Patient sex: M
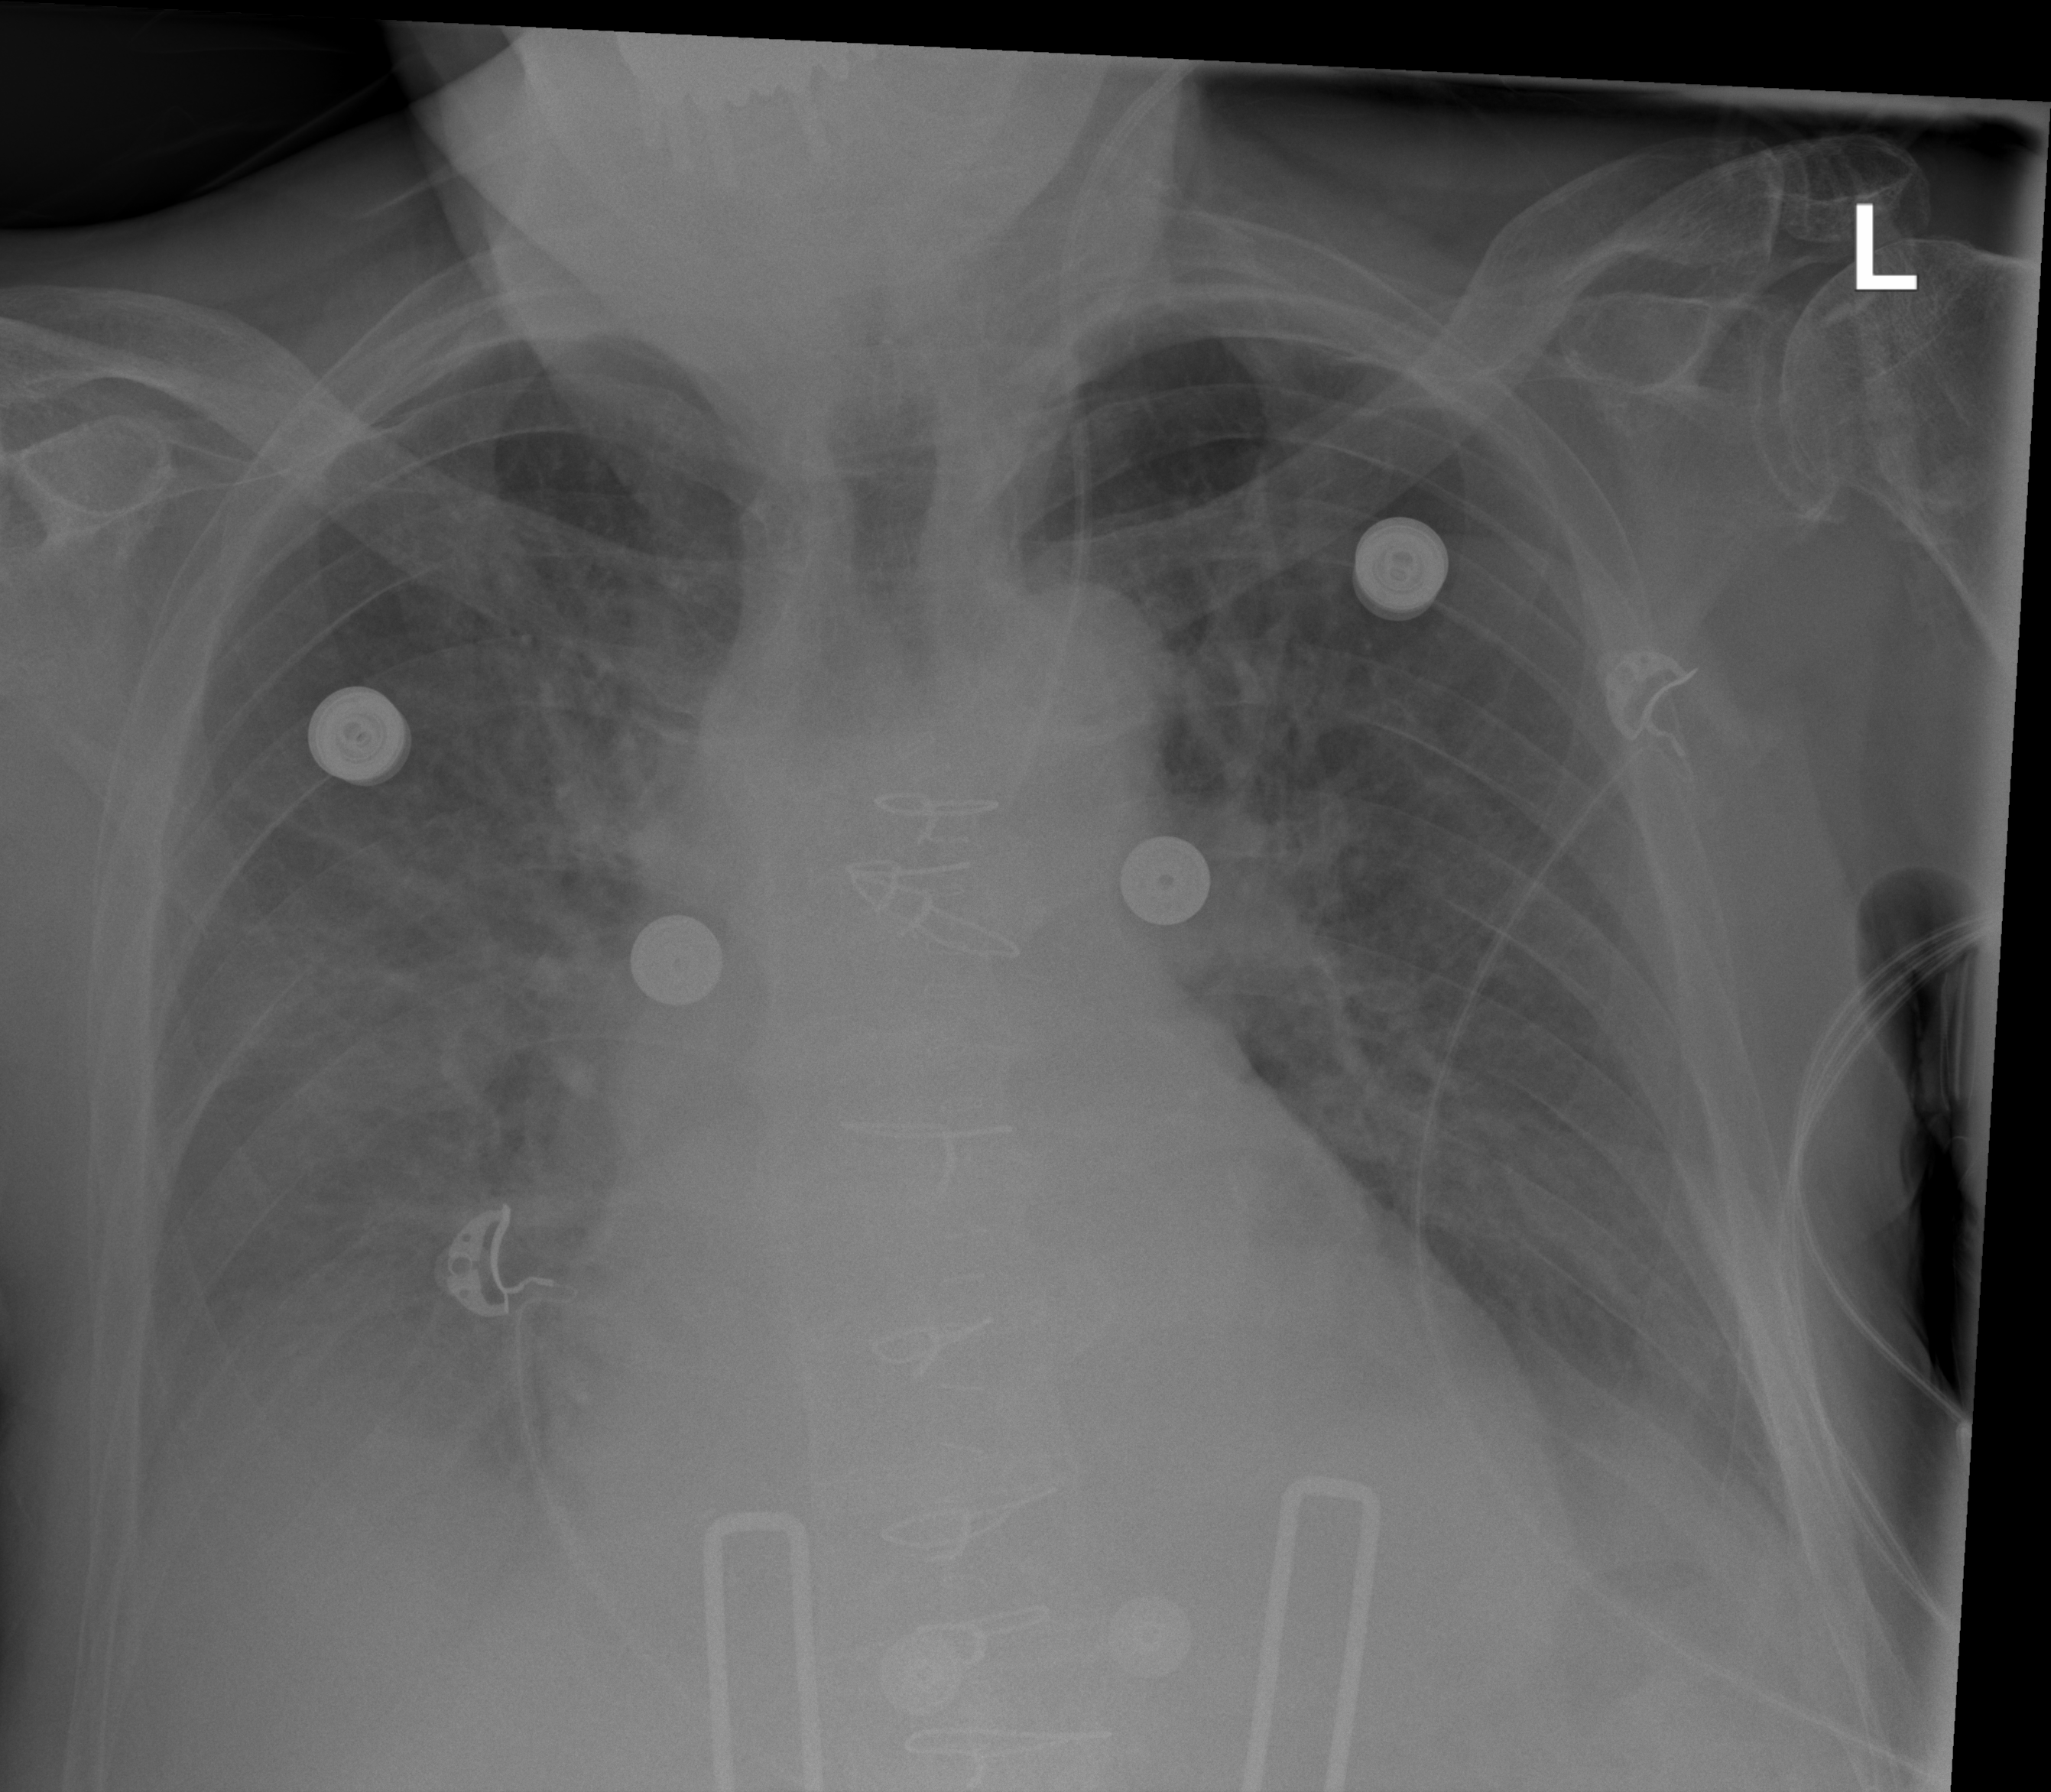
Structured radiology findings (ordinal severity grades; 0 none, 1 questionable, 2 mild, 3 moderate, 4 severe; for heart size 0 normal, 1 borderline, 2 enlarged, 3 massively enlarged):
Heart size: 2
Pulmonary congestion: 3
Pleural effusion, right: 2
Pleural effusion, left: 2
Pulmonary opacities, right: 2
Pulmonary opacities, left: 2
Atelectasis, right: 2
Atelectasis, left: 2